Aerial crown-view tile of a tropical tree (Barro Colorado Island, Panama), acquired 20250317:
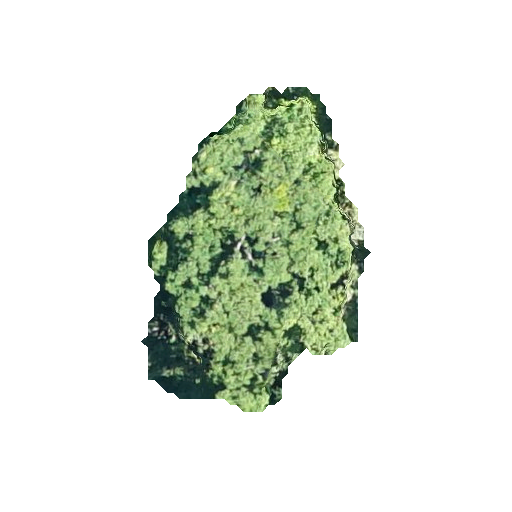
Species: Lonchocarpus heptaphyllus
GBIF accepted scientific name: Lonchocarpus heptaphyllus
Crown area: 75.345 m²